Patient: sex M, age 74
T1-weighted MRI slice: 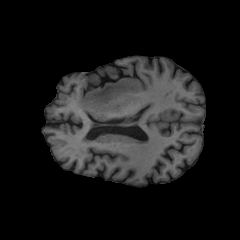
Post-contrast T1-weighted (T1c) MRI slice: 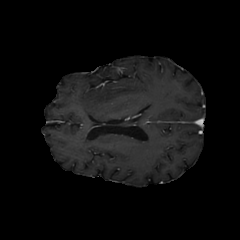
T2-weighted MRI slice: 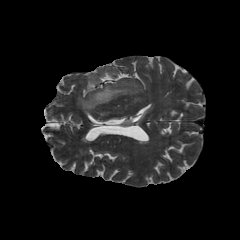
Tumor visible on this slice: yes
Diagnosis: Glioblastoma, IDH-wildtype
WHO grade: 4